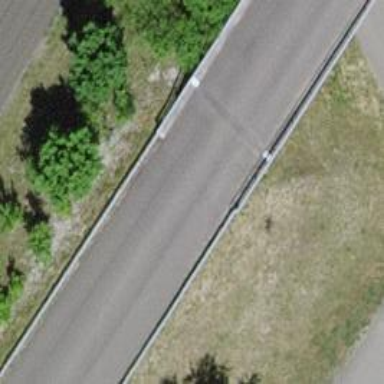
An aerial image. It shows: Unclassified road on bridge.